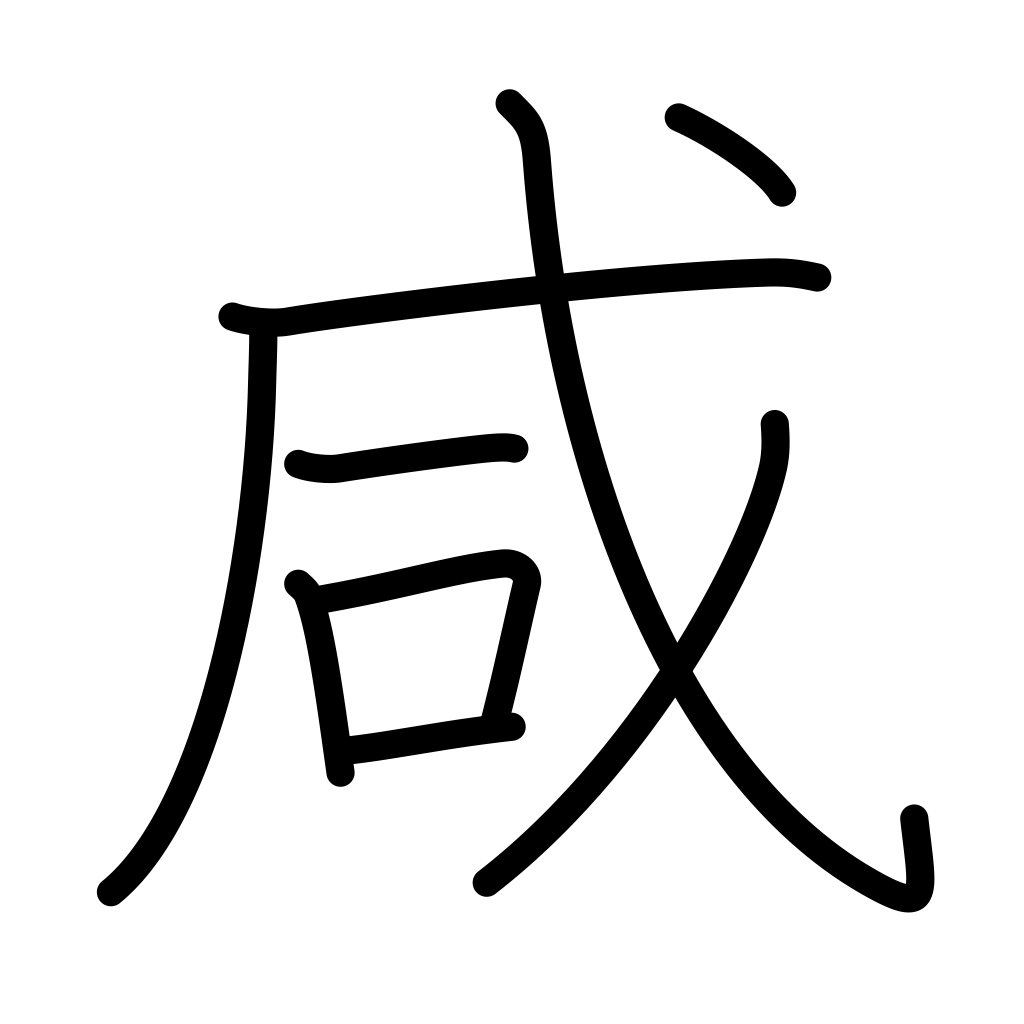
Meaning: all, same